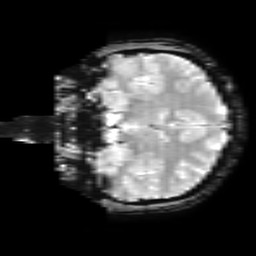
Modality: T2starw
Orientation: coronal
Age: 22
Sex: female
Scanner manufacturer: ge
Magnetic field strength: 3 T
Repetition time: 0.65 s
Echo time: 0.02 s